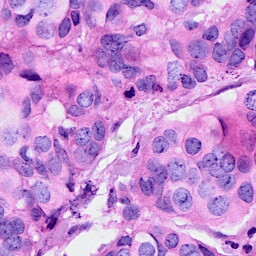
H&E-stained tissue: Breast